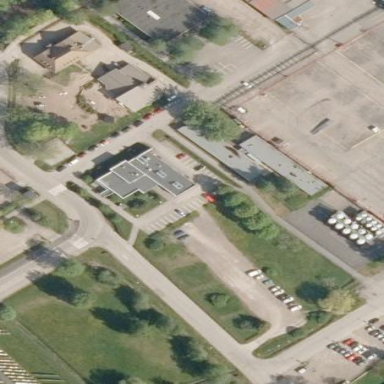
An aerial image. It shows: Parking area with asphalt surface.